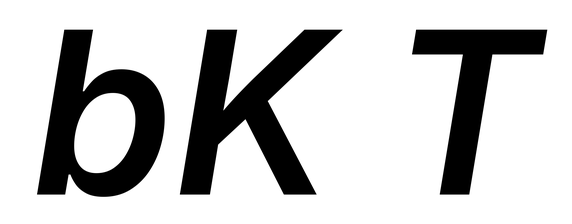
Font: Inter-Italic_SemiBold_Italic